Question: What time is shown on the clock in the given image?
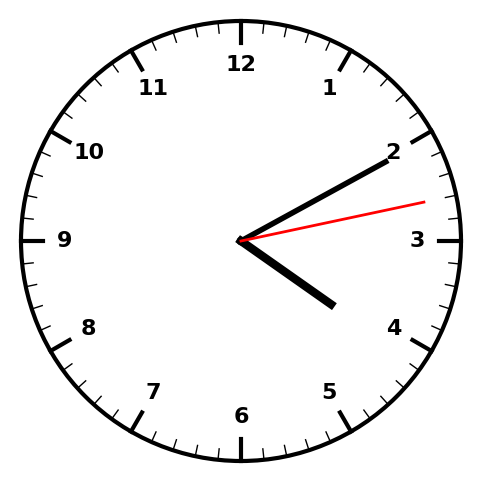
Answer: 04:10:13